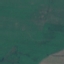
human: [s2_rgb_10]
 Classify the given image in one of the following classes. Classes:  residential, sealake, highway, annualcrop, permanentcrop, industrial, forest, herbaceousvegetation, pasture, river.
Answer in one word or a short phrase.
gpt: Pasture